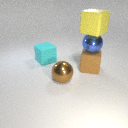
large cyan rubber cube to the left of large brown metal sphere